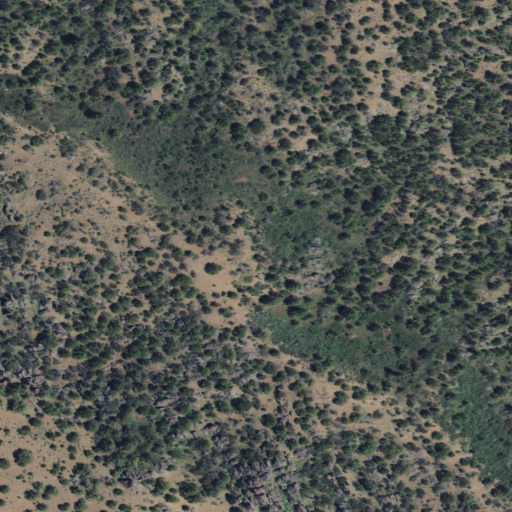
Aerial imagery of ridge(s) in Idaho named Combination Ridge containing evergreen forest and shrub